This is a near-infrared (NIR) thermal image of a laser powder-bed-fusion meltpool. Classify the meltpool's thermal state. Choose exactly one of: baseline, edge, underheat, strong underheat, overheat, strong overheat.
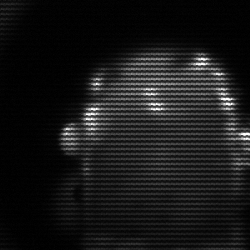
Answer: baseline